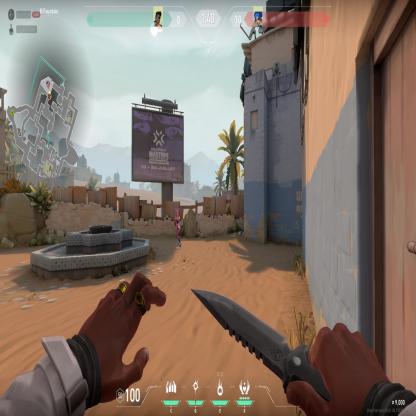
Label: enemy